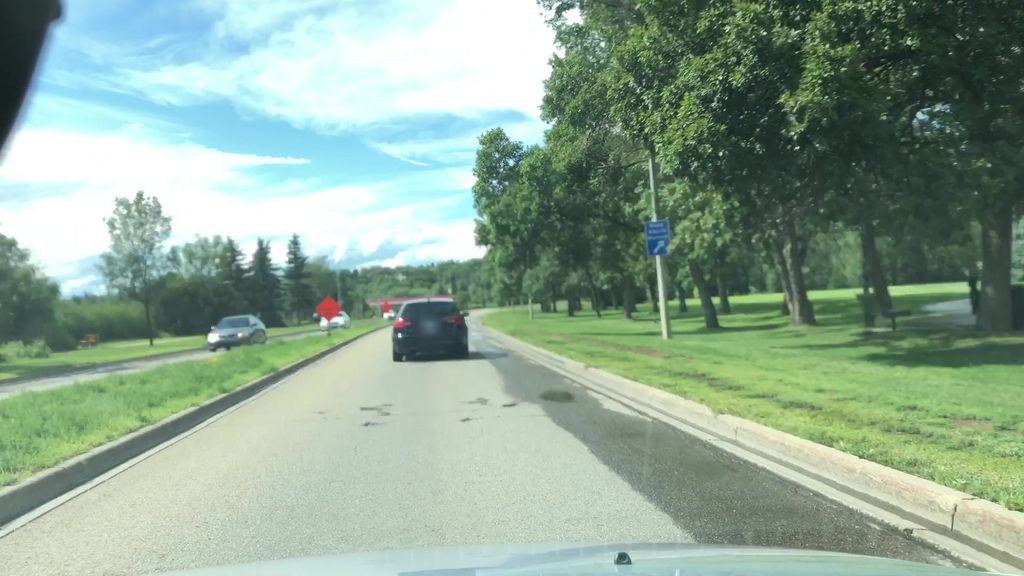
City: edmonton